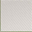
Piece: xx